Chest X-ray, PA view. Patient: 73 years old, sex F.
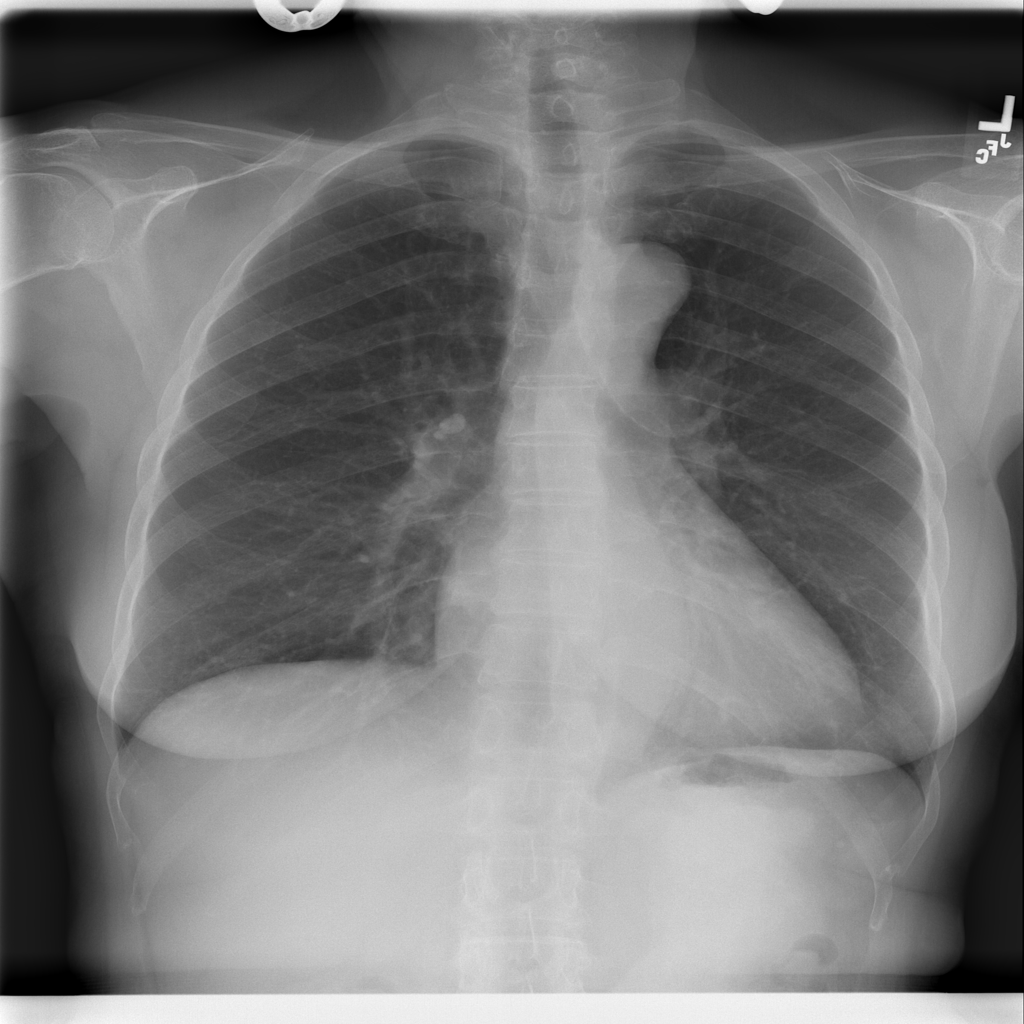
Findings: No Finding